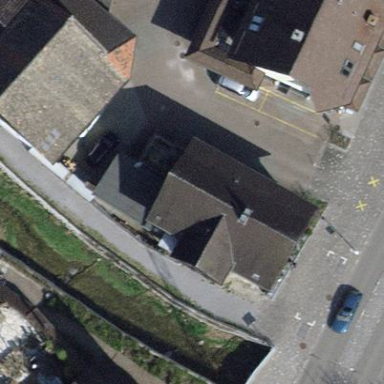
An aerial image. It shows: Building.